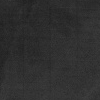
Atmospheric dust classification: dusty